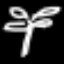
Label: palm tree